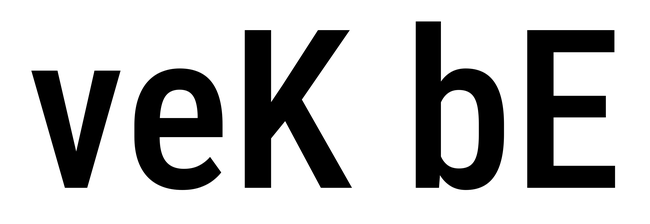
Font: Roboto_Condensed_Medium